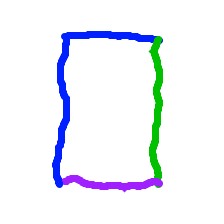
Shape: rectangle